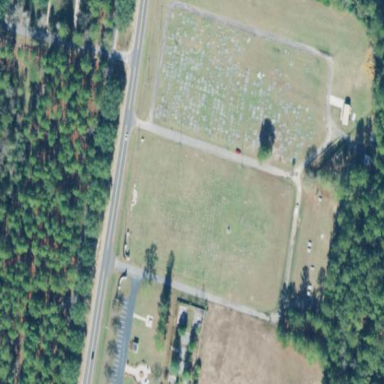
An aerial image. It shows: Cemetery.